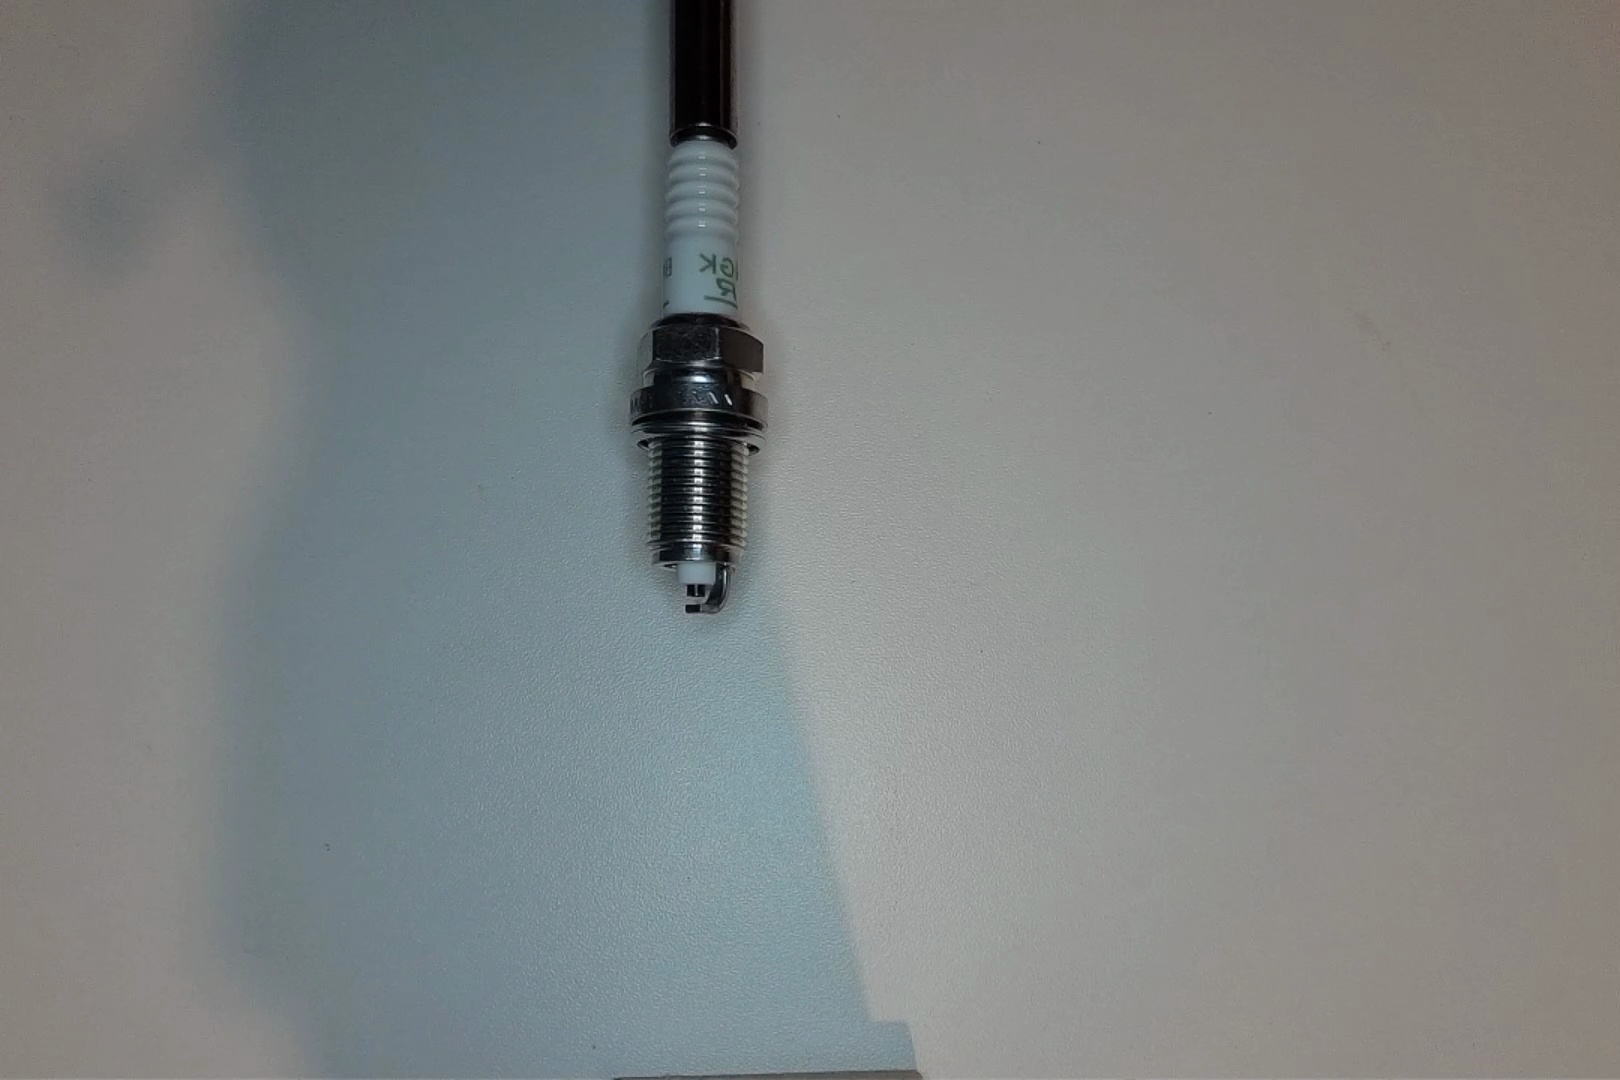
Label: normal